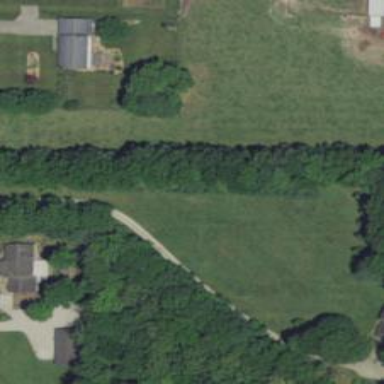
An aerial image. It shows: Driveway leading to service road.